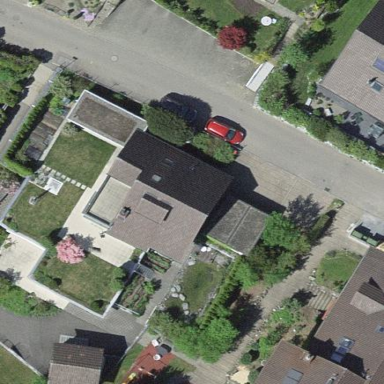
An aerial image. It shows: Residential building.